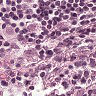
Metastatic tissue present: yes